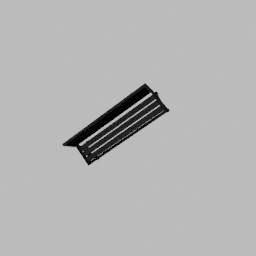
Label: furniture